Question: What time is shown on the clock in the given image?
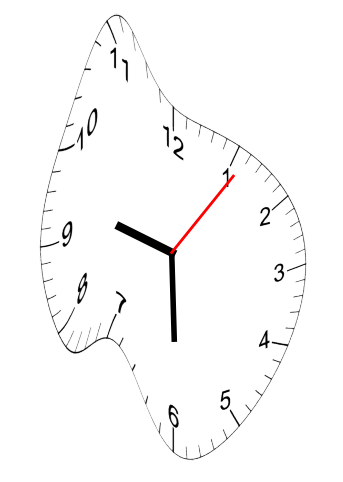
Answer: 09:30:06